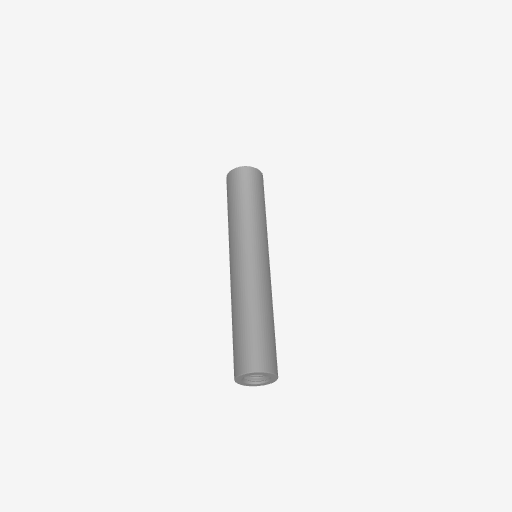
Part: Standoff6OD34